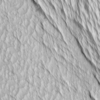
Label: not_dusty